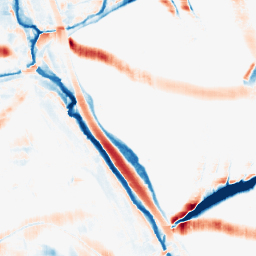
Category: morphological
Decomposition family: morphological_square
Decomposition parameters: operation: average
size: 20
Upsampling method: bilinear
Upsampling parameters: scale: 4
Upsampling scale: 4